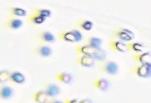
Label: Phaeocystis